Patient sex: F
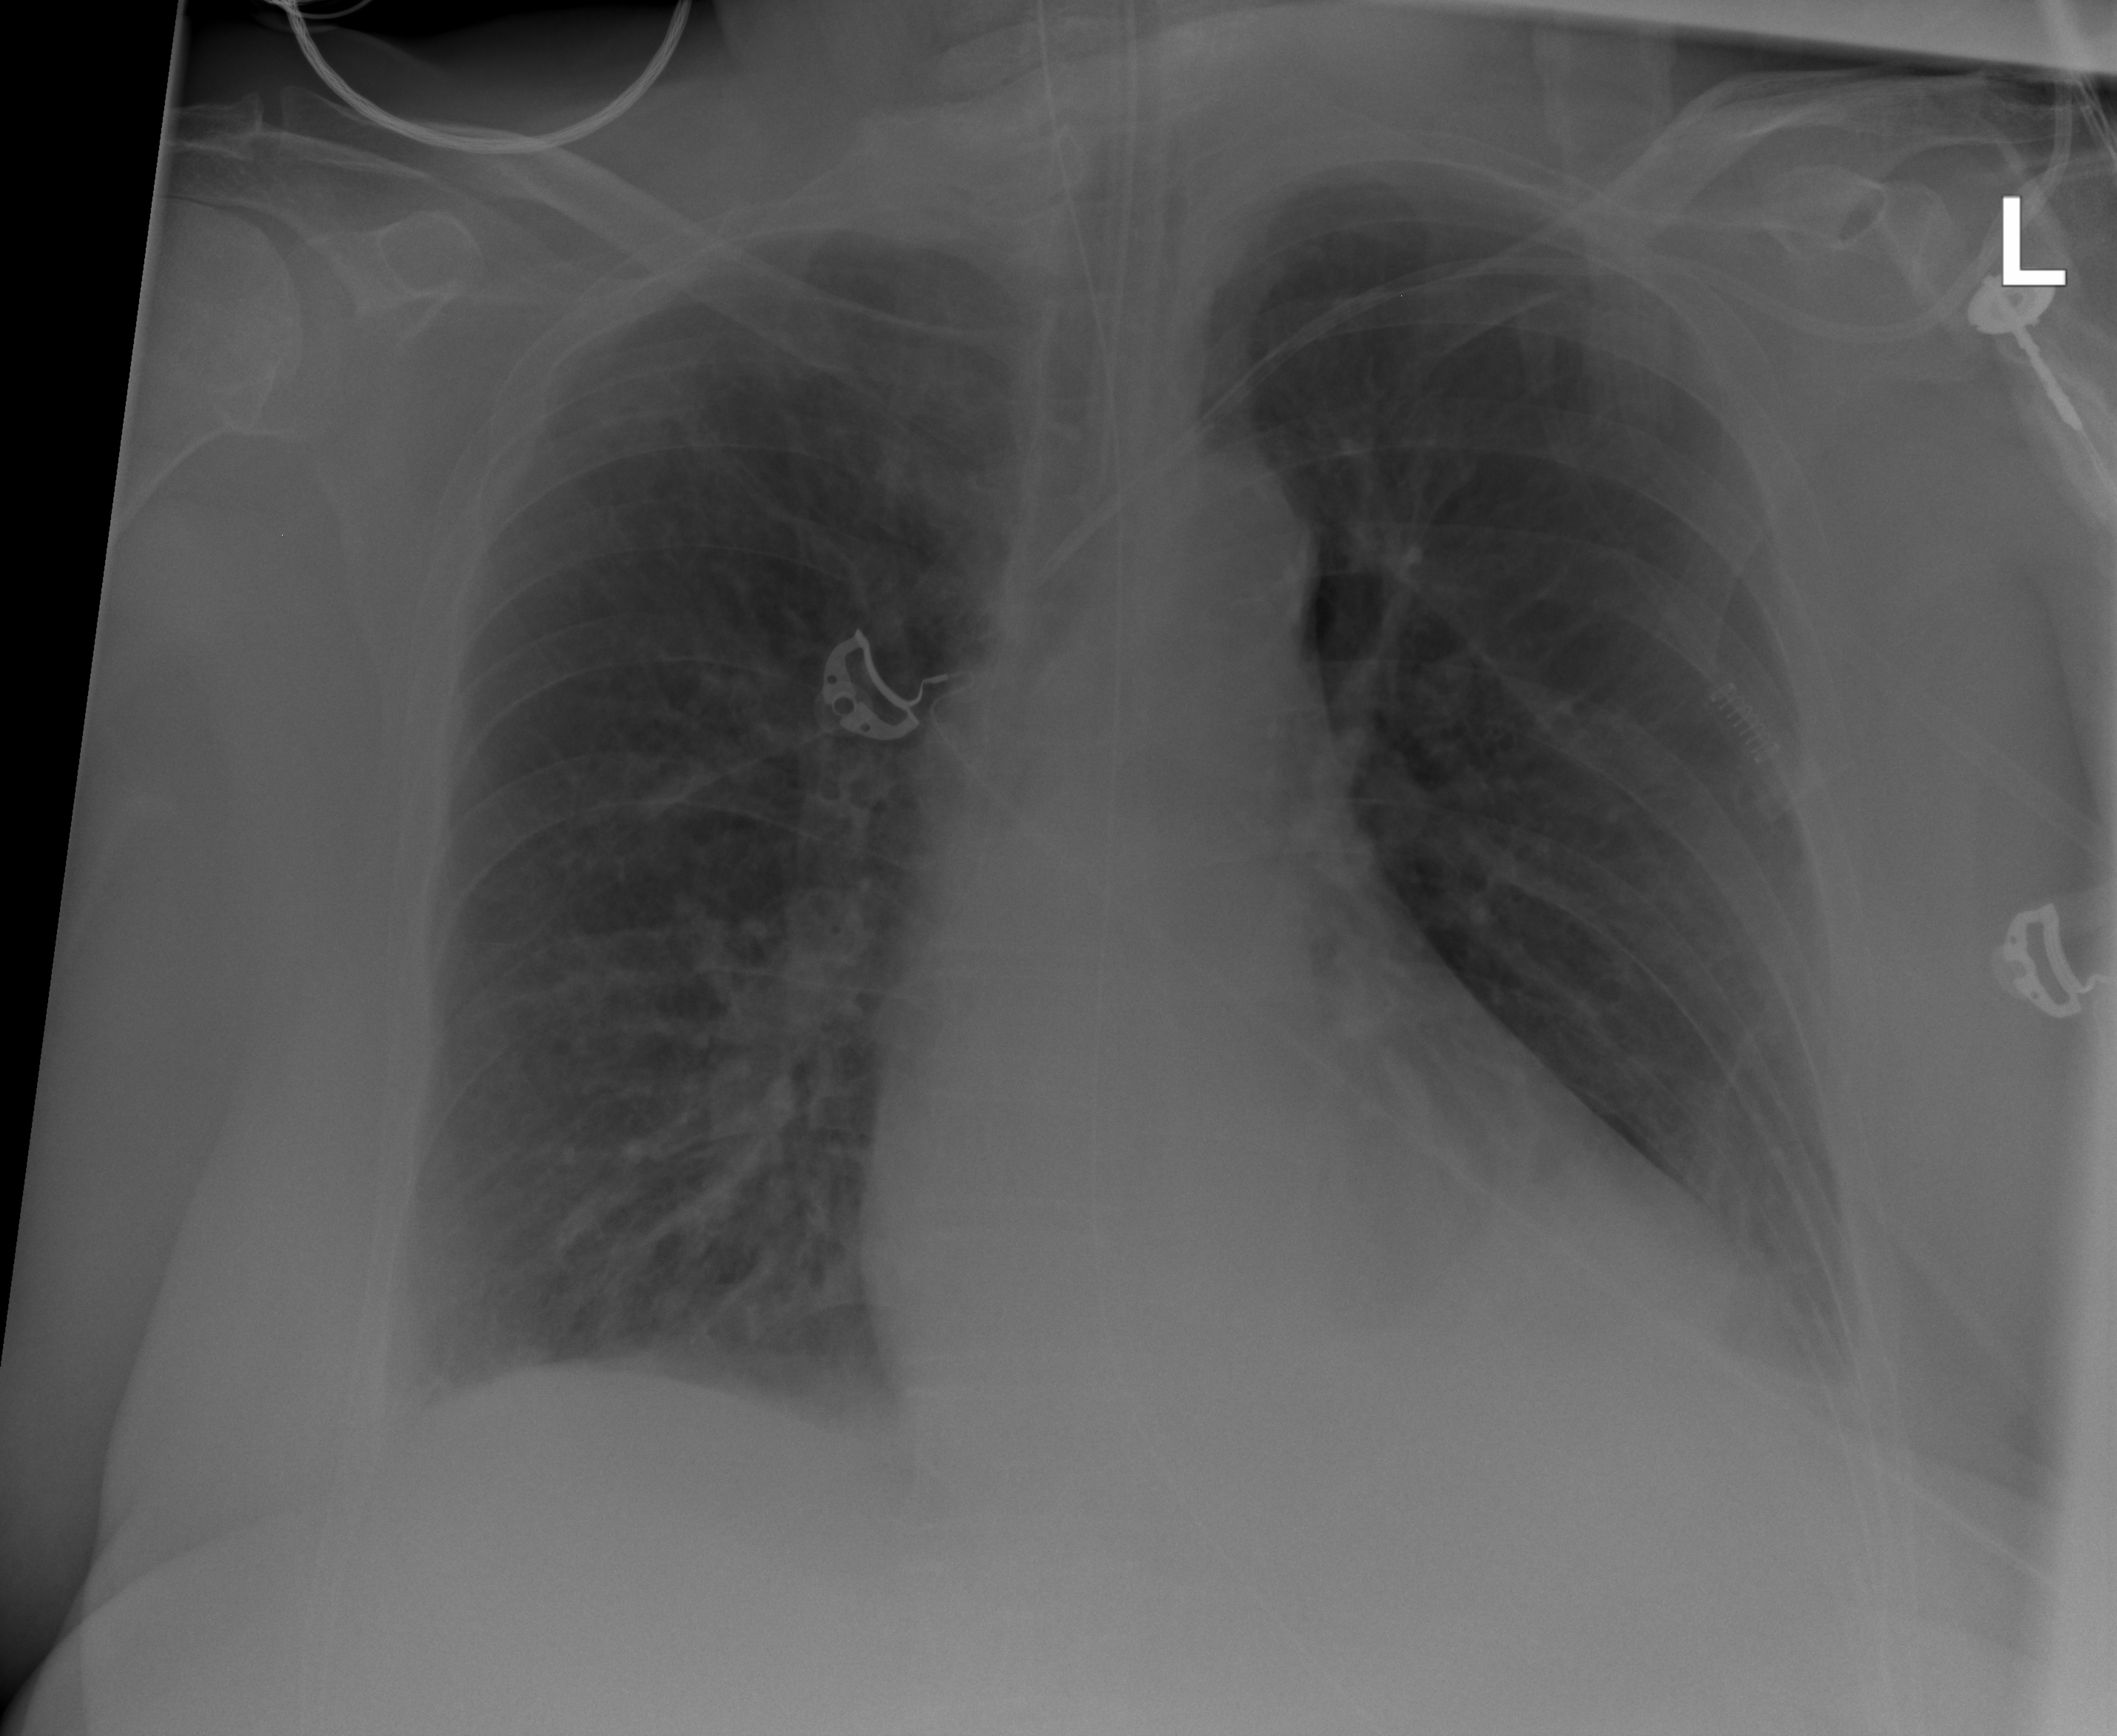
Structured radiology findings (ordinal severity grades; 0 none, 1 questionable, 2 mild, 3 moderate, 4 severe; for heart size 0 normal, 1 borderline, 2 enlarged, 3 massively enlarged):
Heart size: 1
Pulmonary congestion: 0
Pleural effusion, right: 0
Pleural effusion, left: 2
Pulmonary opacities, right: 1
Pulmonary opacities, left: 0
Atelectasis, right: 2
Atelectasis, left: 2